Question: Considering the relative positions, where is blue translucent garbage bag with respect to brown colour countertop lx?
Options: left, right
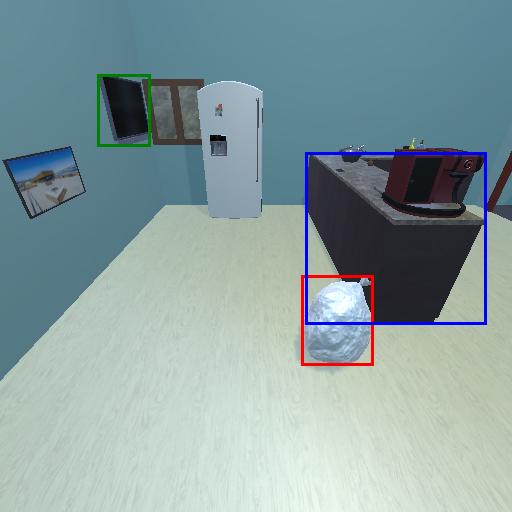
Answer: left